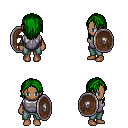
a pixel art fantasy rpg character, female body template, human, dark skin, steel chest armor, teal pants, green long hairstyle, shield, four views (front, back, left, right), 2x2 character sprite sheet, small pixel art, hard edges, no anti-aliasing